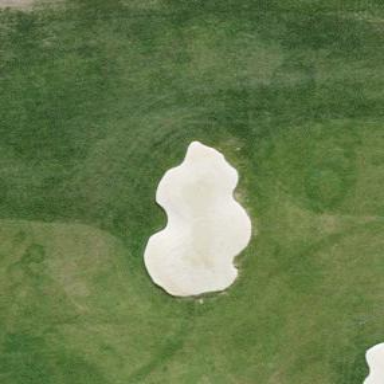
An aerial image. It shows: Golf bunker filled with sandy terrain.